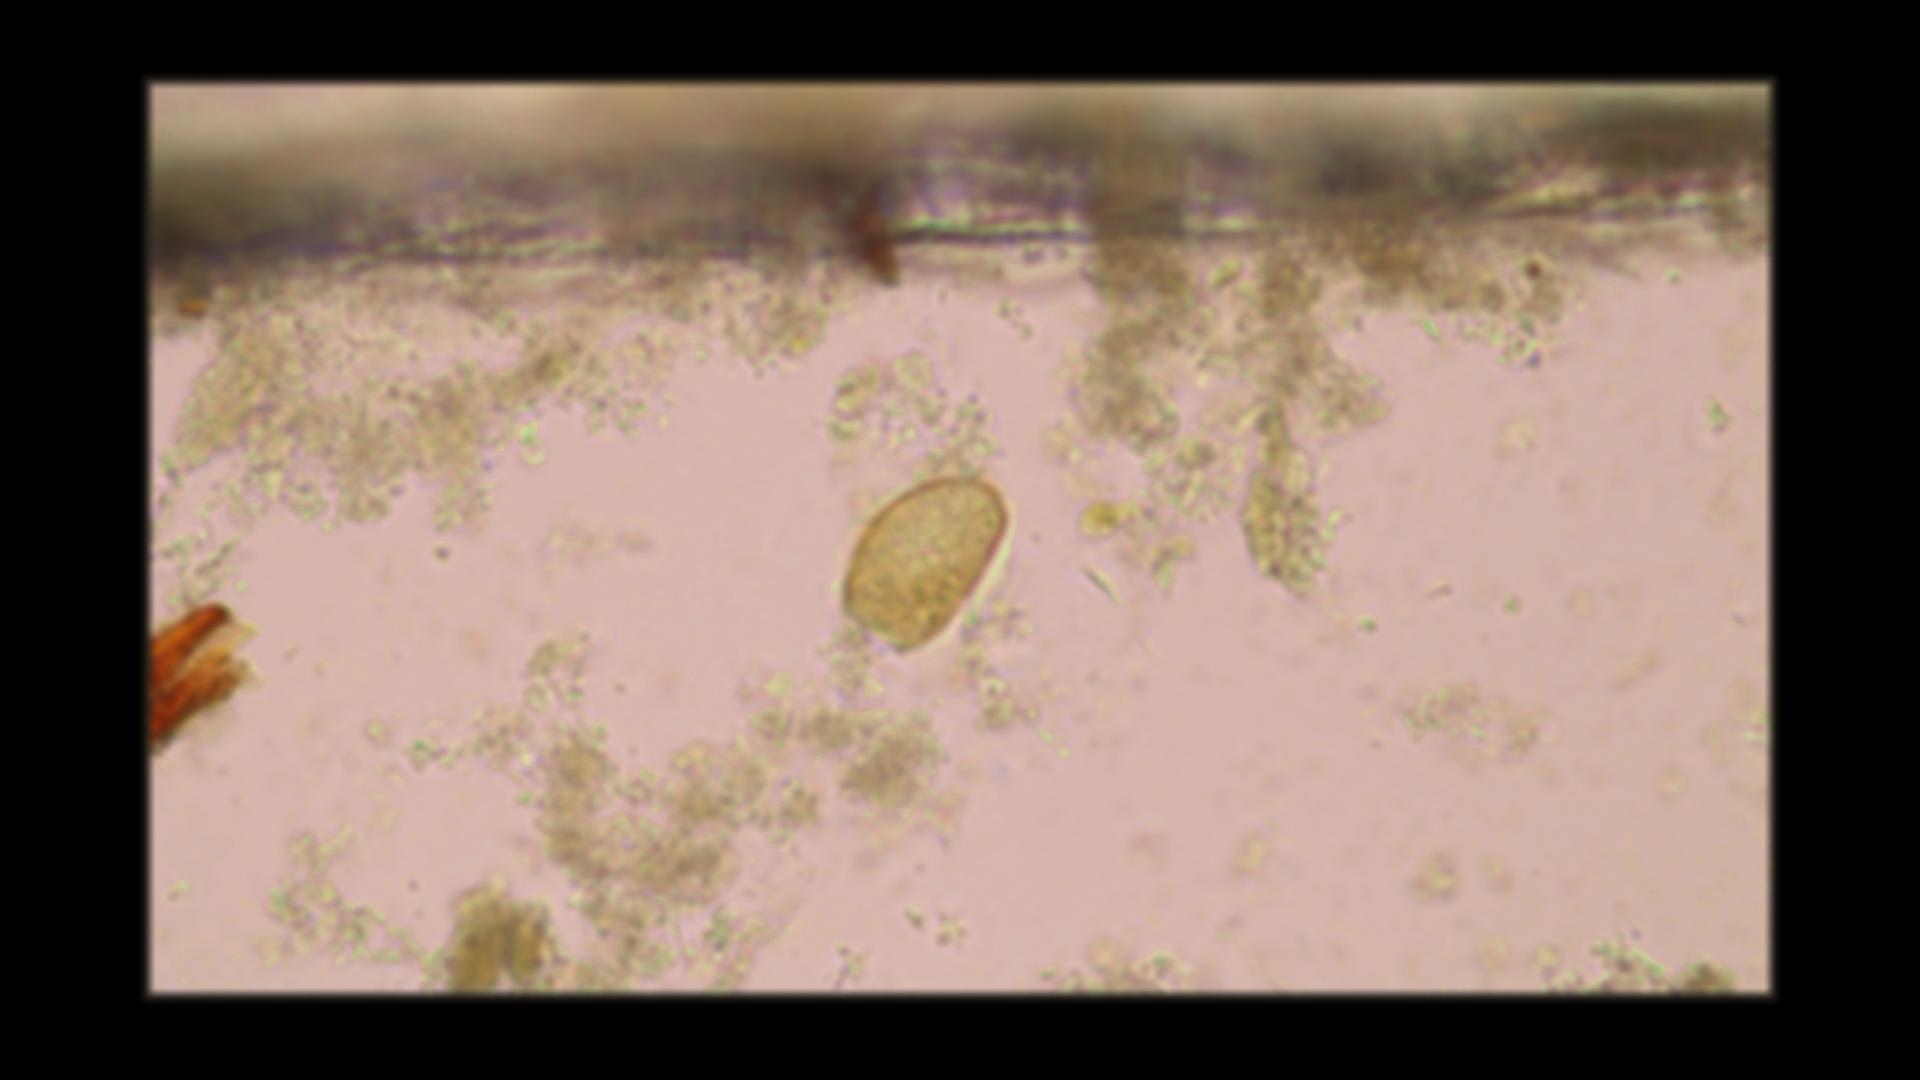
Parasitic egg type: Paragonimus spp